Question: I started out parsing with this regex string: '((M|-)?\d{1,2}|//|XX|MM)/((M|-)?\d{1,2}|//|XX|MM)?', which I found in an open-source project.
Unfortunately, though, it does not do a good job parsing temperatures since it captures other similar strings.

The only thing I want it to capture are the ones in red circles (i.e. 'xx/xx', or either preceded with an M, '2/M03', etc.). I do not want those that start with R ('R32/30...') and those that end with SM ('1/2SM').
I tried several ways but could not figure this one out...
Edit: Language is Python.
Sample test string: '151300Z 07009G15KT 1 1/4SM -SN R0/4 DRSN VV008 00/16 A2971 RMK SN8 SLP071'
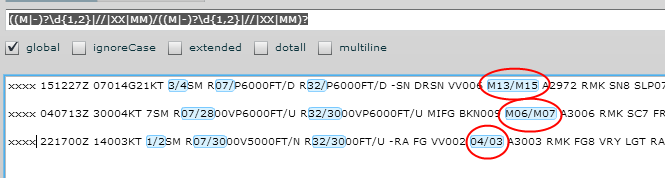
Answer: '''
M?\d{1,2}/M?\d{1,2}
'''
This should work for the strings in your images. They key point is the '', which forces it to be a word of its own, and can't be in the middle of a longer word.